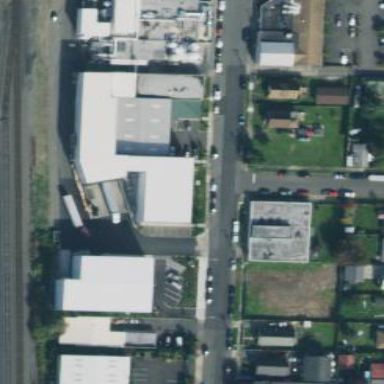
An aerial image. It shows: Industrial building.